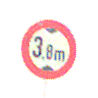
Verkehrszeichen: TatsaechlicheHoehe
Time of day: Midday
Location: Outdoor (RoadRail)
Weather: PartlyCloudy
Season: NotSpecified
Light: Natural